Interaction volume radius: 5 \u00c5
Interaction volume height: 40 \u00c5
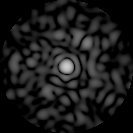
Disorder parameter: 0.8179